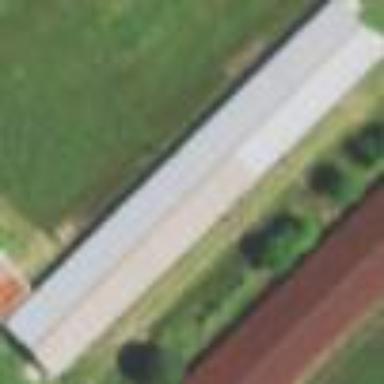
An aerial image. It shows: Farm auxiliary building.